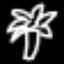
Label: palm tree